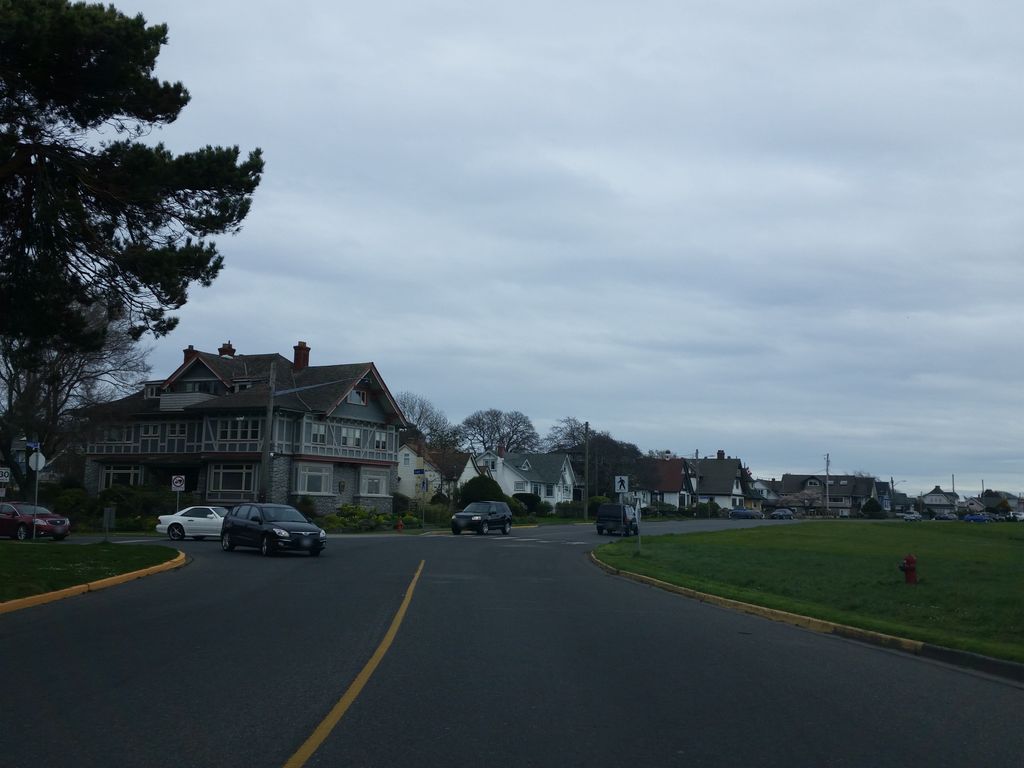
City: victoria